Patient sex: F
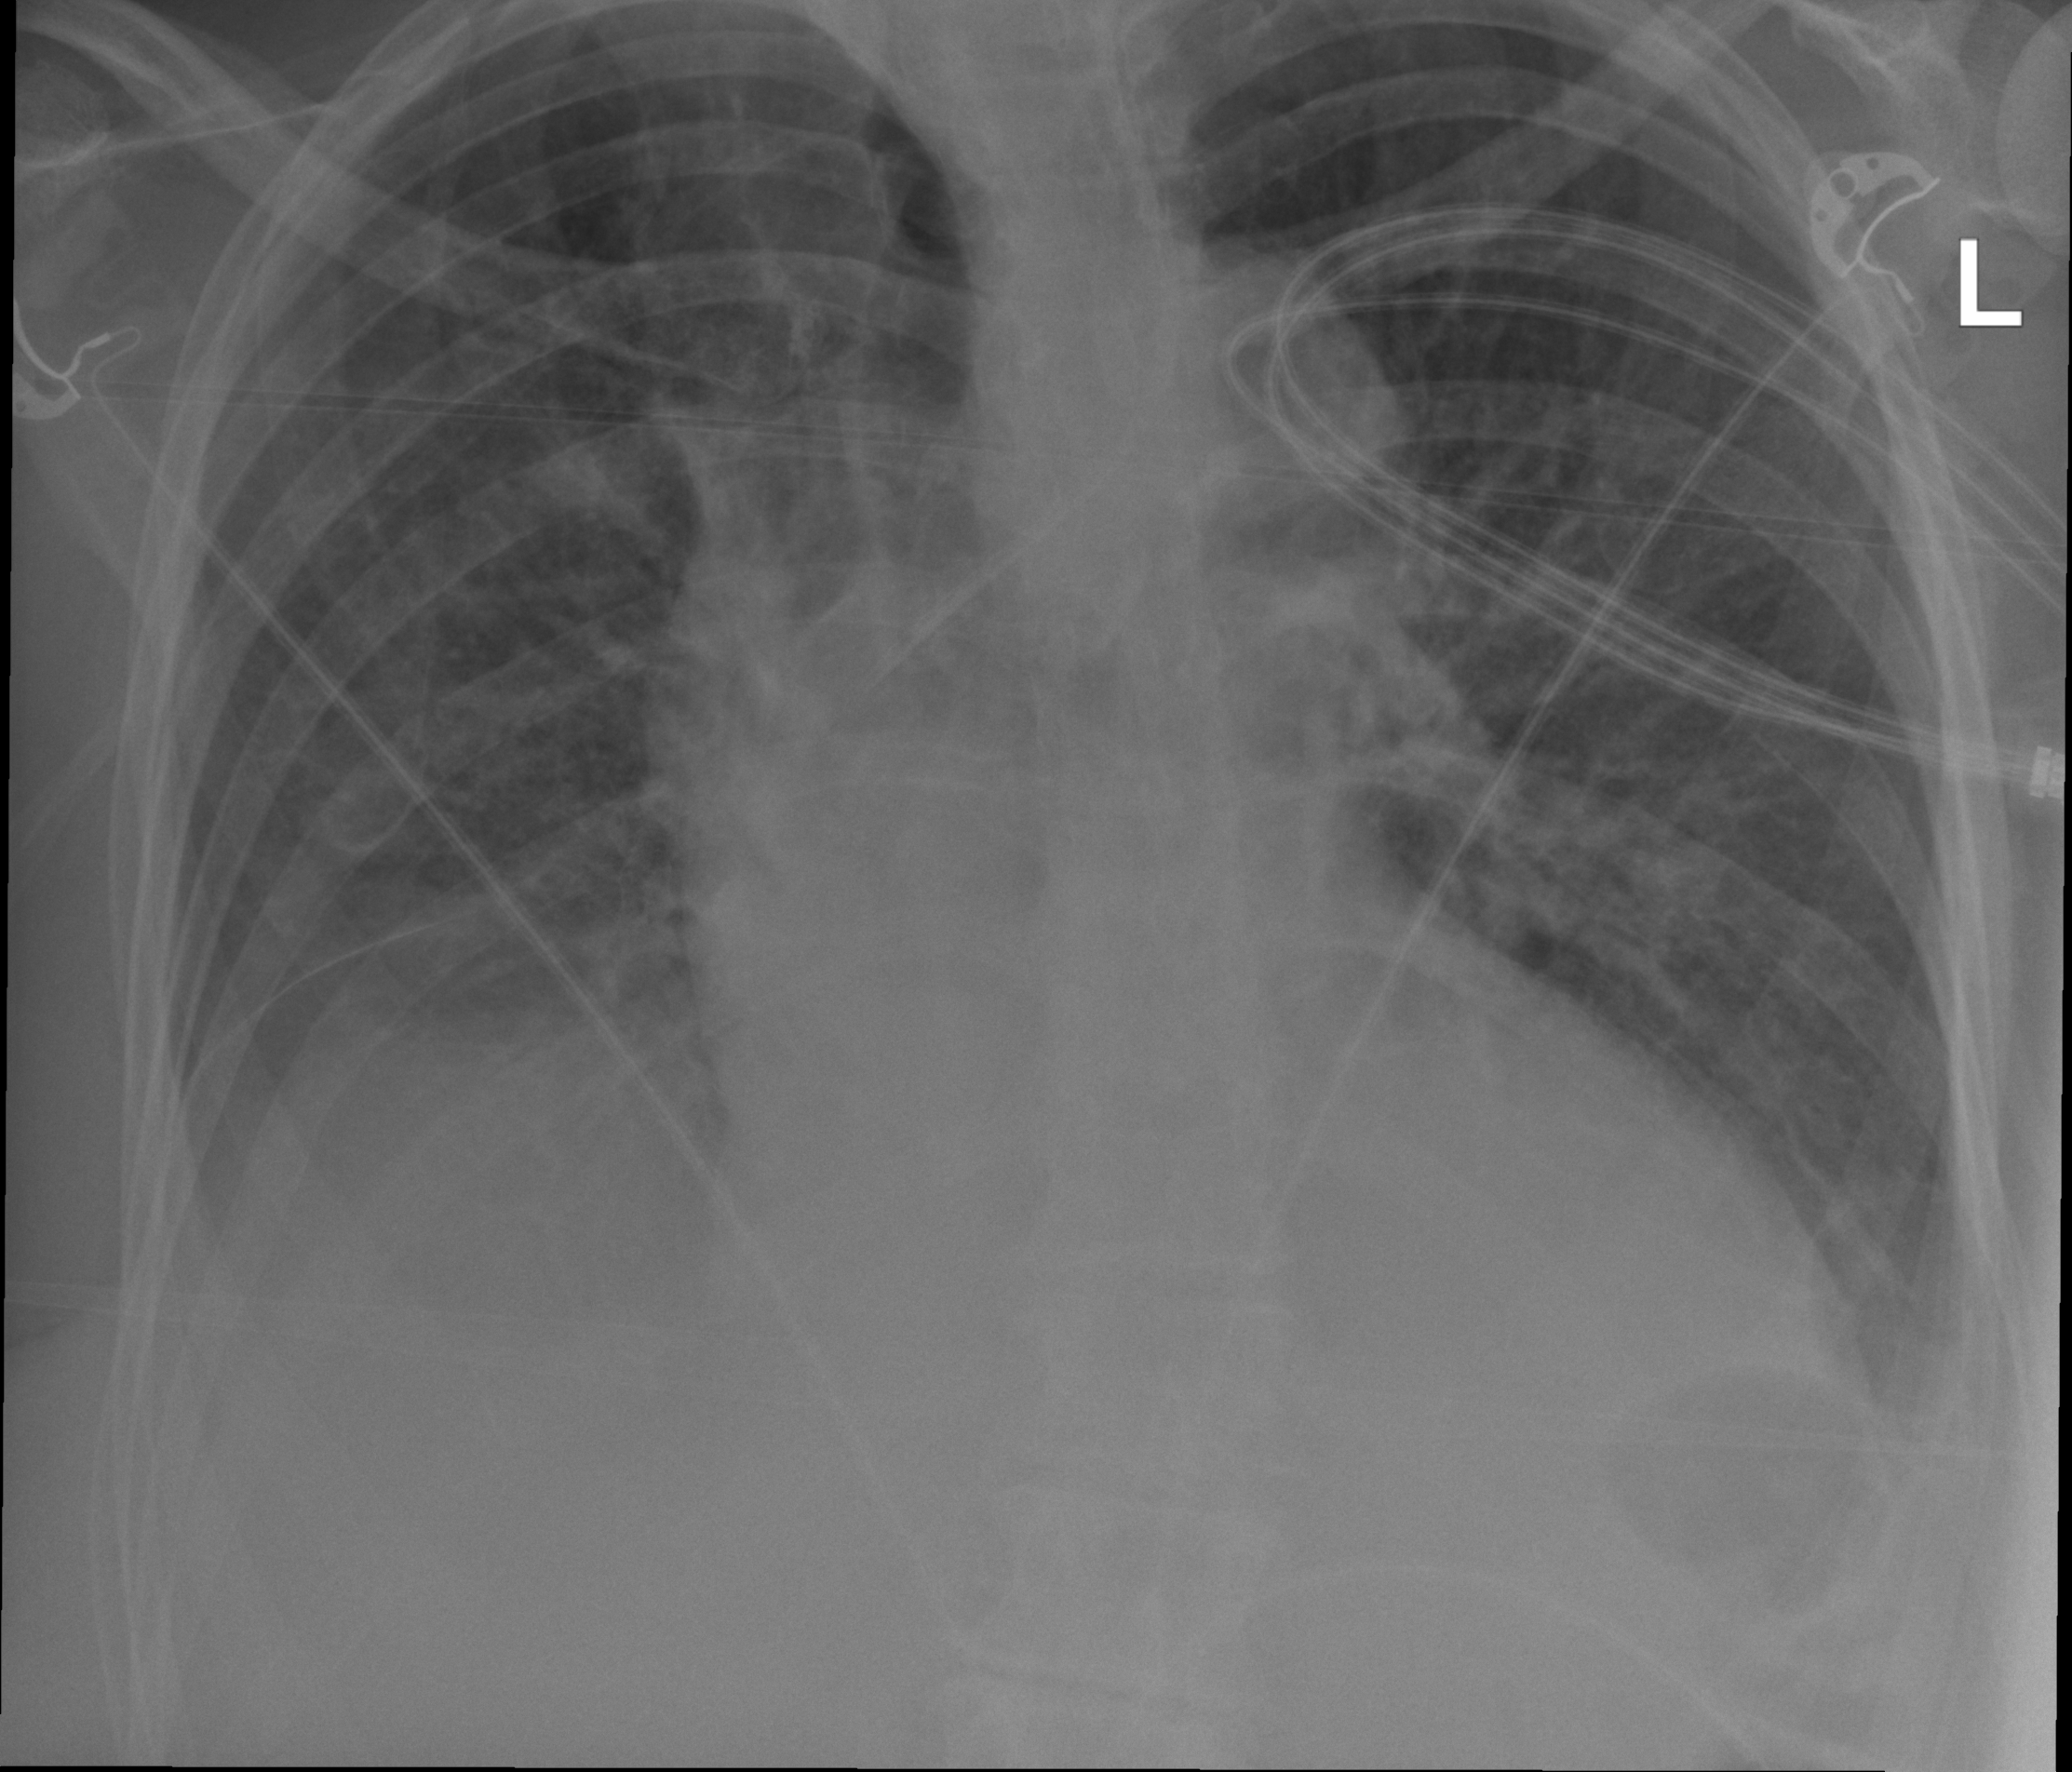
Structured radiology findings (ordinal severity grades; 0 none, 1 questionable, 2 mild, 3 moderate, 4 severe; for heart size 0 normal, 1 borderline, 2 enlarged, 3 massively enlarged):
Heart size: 2
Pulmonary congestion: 2
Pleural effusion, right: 3
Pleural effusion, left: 2
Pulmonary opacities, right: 0
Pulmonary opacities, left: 0
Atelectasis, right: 2
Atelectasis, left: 2